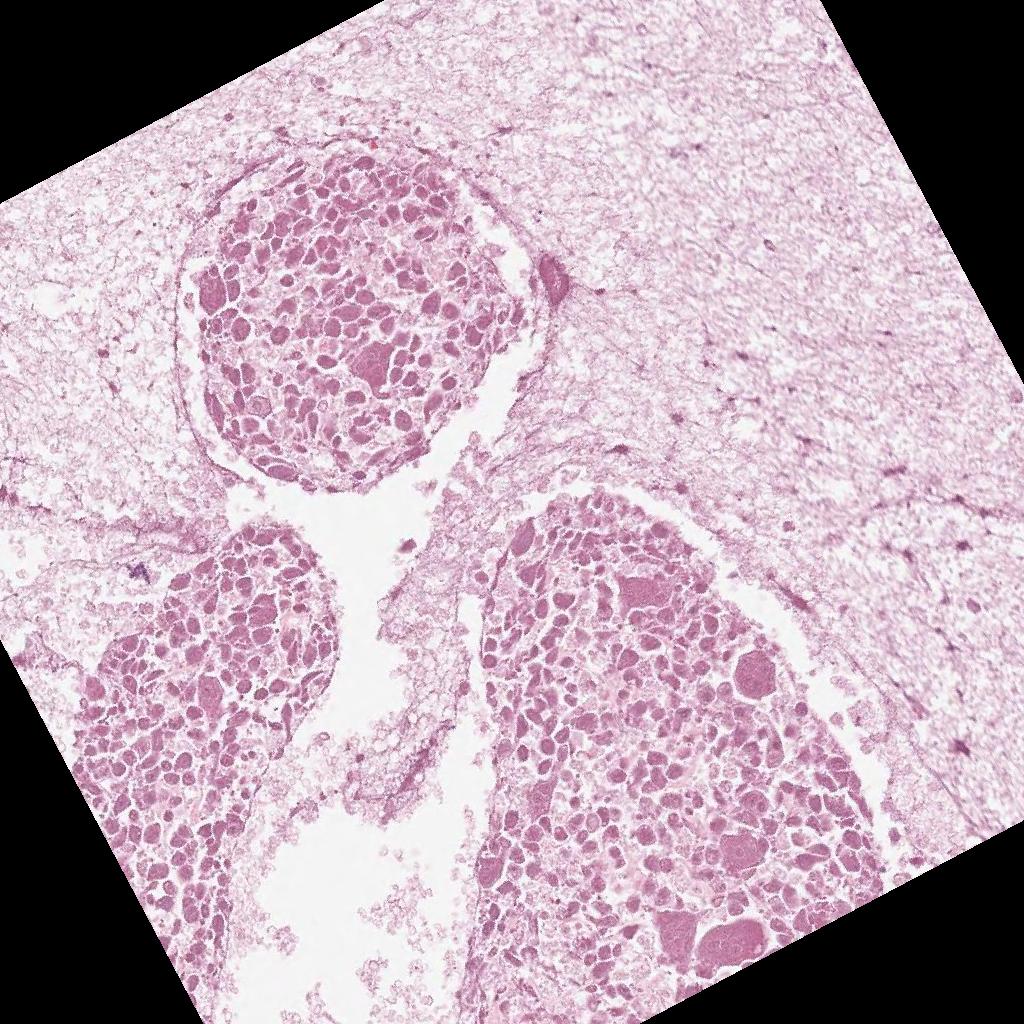
Label: Non-Viable-Tumor